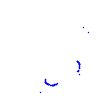
Particle: proton